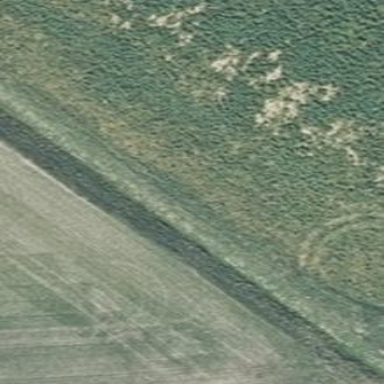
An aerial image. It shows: Area covered with grass.